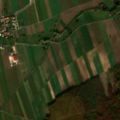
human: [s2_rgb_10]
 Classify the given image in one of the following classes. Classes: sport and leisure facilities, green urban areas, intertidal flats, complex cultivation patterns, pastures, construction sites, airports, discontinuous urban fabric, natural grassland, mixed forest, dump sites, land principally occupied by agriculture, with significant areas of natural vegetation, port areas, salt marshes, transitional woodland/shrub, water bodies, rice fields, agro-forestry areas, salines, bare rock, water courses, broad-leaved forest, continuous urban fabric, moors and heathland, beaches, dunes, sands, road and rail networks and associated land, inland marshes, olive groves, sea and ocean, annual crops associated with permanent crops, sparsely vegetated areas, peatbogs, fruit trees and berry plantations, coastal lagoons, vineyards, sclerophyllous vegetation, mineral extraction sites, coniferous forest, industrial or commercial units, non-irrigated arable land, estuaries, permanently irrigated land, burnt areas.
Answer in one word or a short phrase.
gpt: discontinuous urban fabric, non-irrigated arable land, vineyards, broad-leaved forest